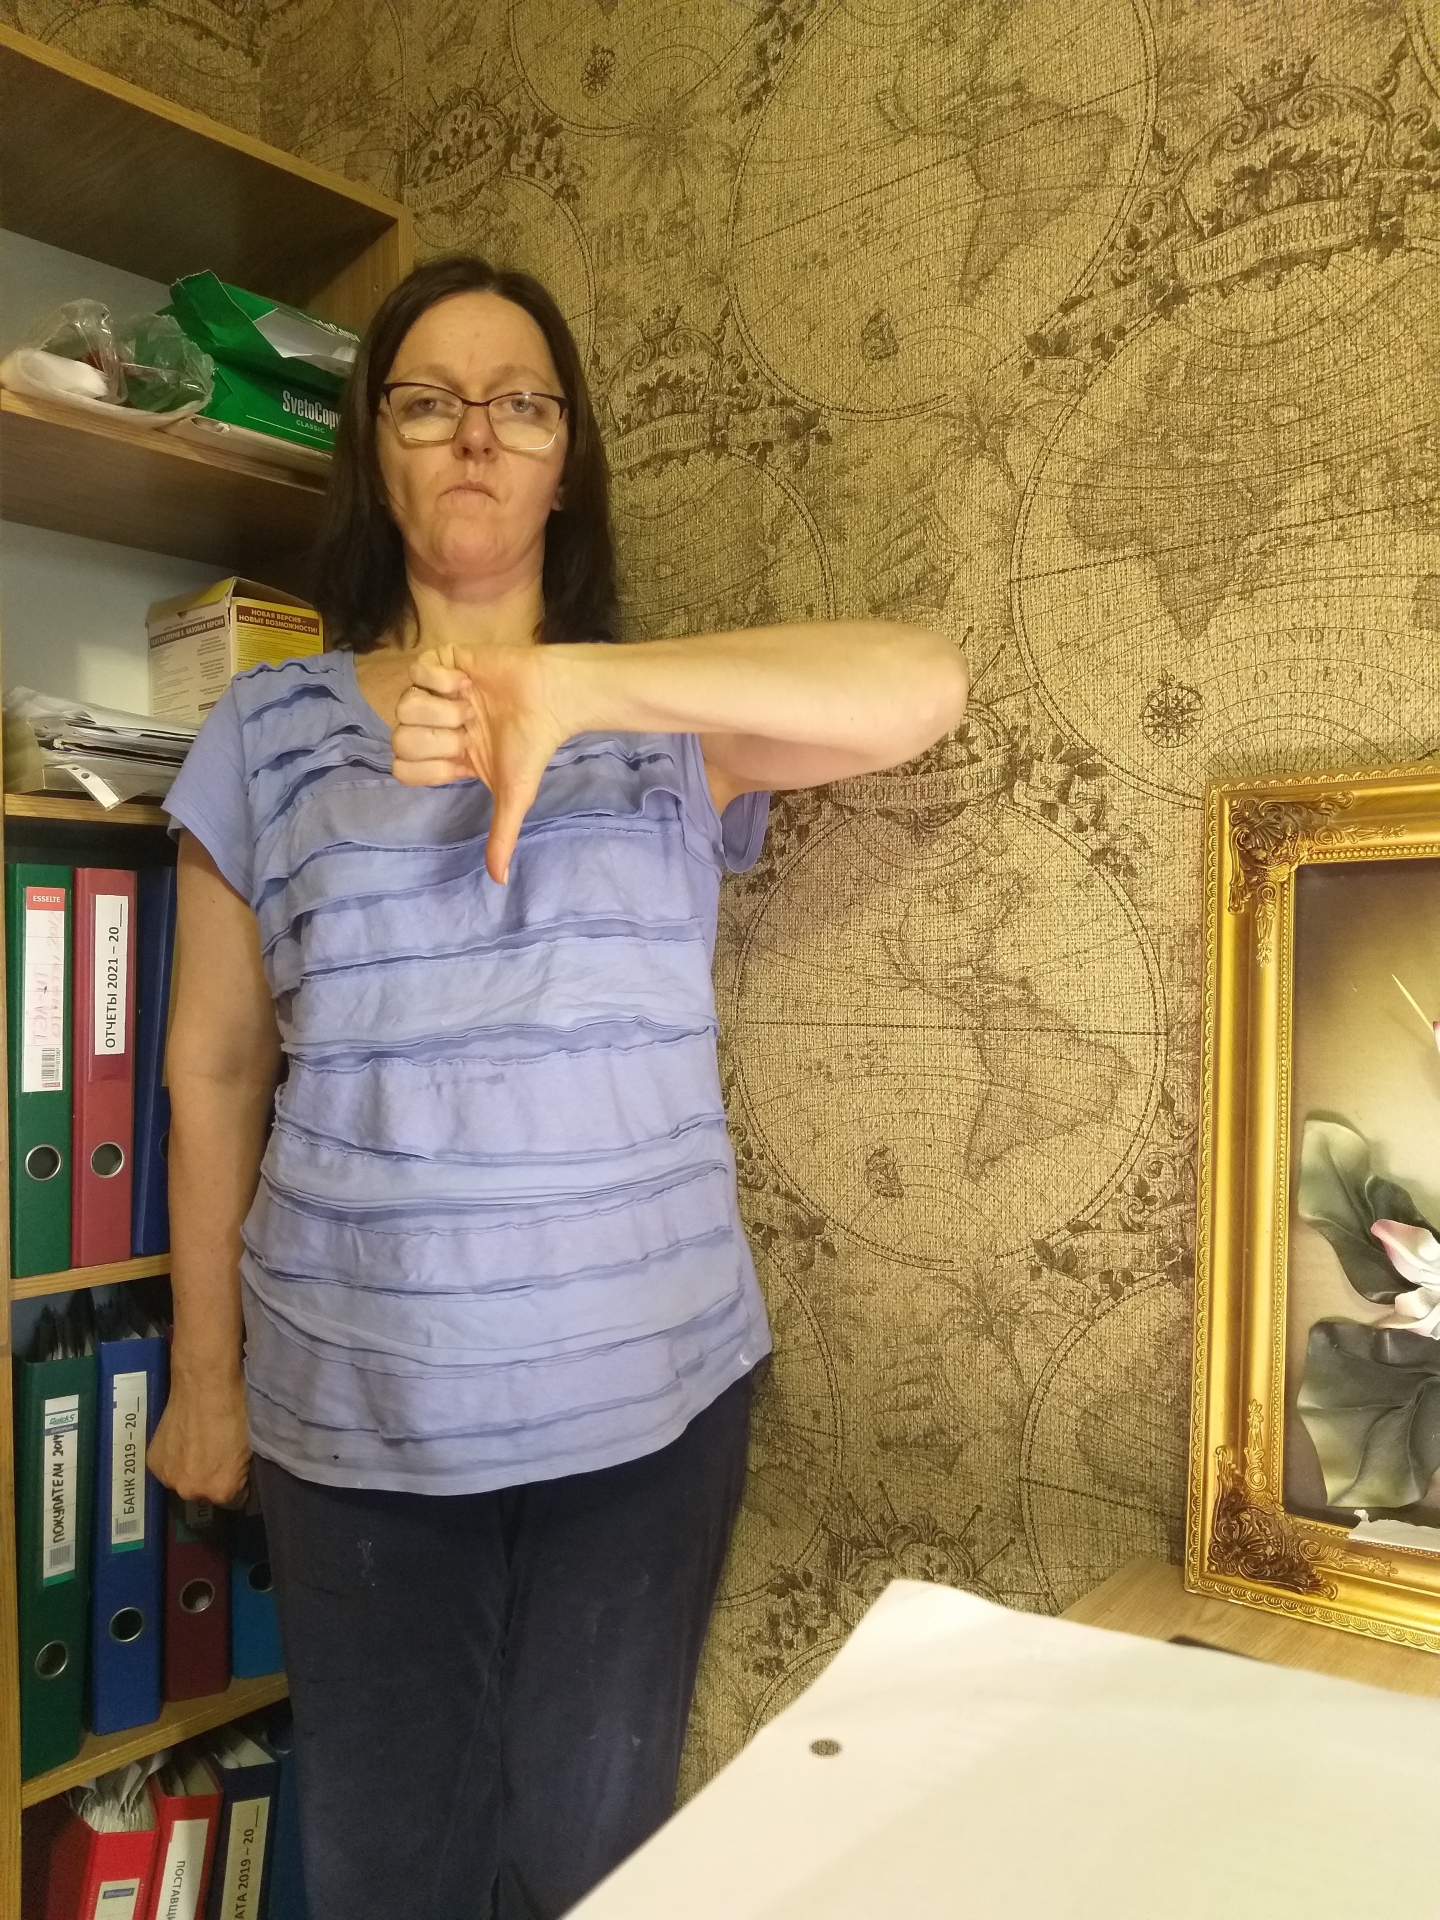
Label: clear